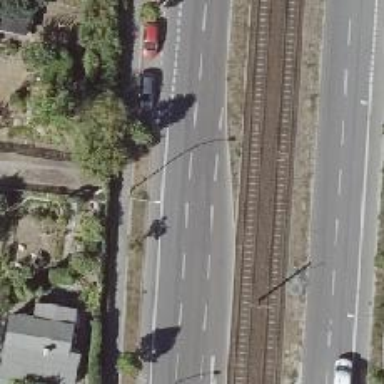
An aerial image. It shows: Secondary road with asphalt surface and lane markings.